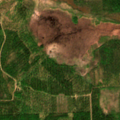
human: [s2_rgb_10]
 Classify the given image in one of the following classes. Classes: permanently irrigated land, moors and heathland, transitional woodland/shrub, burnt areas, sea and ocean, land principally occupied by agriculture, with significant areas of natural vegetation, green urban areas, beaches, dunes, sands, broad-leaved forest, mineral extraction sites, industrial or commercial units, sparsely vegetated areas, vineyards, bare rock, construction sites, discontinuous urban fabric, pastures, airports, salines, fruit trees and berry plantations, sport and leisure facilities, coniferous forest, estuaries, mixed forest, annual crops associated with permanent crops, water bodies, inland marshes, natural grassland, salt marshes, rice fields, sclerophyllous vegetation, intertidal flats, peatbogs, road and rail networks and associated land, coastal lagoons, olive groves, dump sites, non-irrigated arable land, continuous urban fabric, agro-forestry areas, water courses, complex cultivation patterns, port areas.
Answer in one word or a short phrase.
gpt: coniferous forest, mixed forest, transitional woodland/shrub, peatbogs